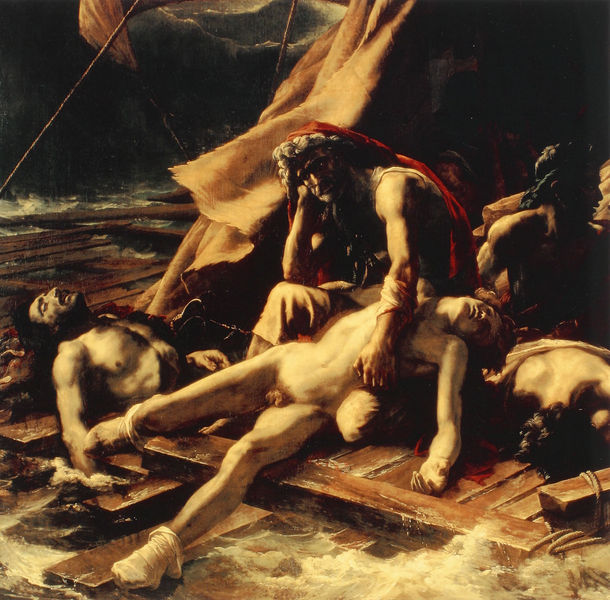
Titel: Das Floß der Medusa
Künstler: Théodore Géricault
Institution: Paris, Musée du Louvre
Schlagwörter: dunkel, fuß, gruppe, mann, meer, nackt, umhang, wasser, wolken, braun, holz, männer, schwarz, rot, tuch, halten, leiche, tod, tot, toter, trauer, wind, traurig, gischt, segel, wellen, planken, schiffbruch, seenot, sturm, unglück, untergang, men, people, red, white, dark, hair, painting, yellow, festhalten, brown, wooden, hand, wood, sad, sterben, floss, greek, man, naked, nude, nudity, roman, boat, ocean, sea, ship, water, waves, medusa, german, death, baroque, male, beard, old man, gericault, faces, dead, drowning, sail, sailors, schiffbrüchige, shipwreck, storm, tragedy, wreck, holzbalken, sterbend, arms, jesus, religion, god, sleeping, brecher, organ, tan, bodies, penis, floß der medusa, beams, pain, blood, qasser, tired, sadness, sorrow, dock, alone, loss, raft, socks, e, mans, rembrandt, splashing, genitals, tenebrism, ropes, dead people, depression, shipwrecked, seafoam, arnude, \nude, dai, dia, discouraged, exhaustion